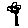
Label: flower